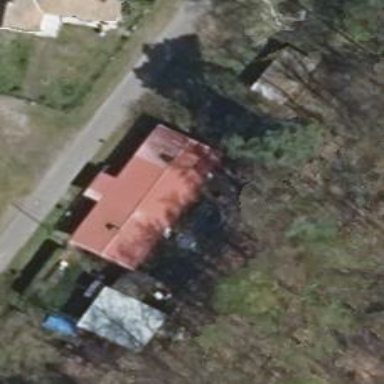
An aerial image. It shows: House with flat red roof.